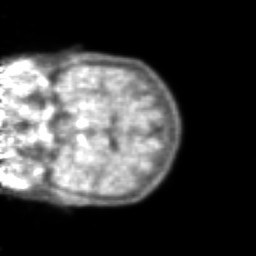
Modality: PET
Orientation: coronal
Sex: female
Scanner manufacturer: ge